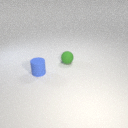
small blue rubber cylinder to the left of small green rubber sphere